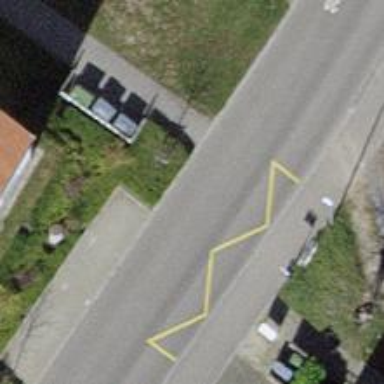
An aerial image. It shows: Public transport stop position.